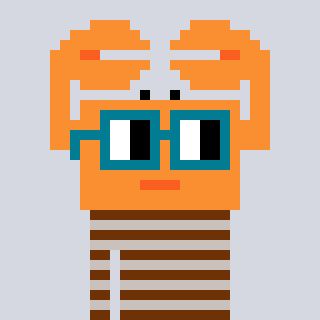
a pixel art character with square dark green glasses, a crab-shaped head and a foggrey-colored body on a cool background